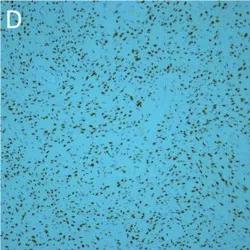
Histologic findings of this case: The tumor was located in the submucosa, and the tumor cells in the superficial area were relatively sparse. Immunohistochemistry (IHC) staining revealed a strong expression for estrogen receptors. X100).
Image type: pathology (immunostaining)